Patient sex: M
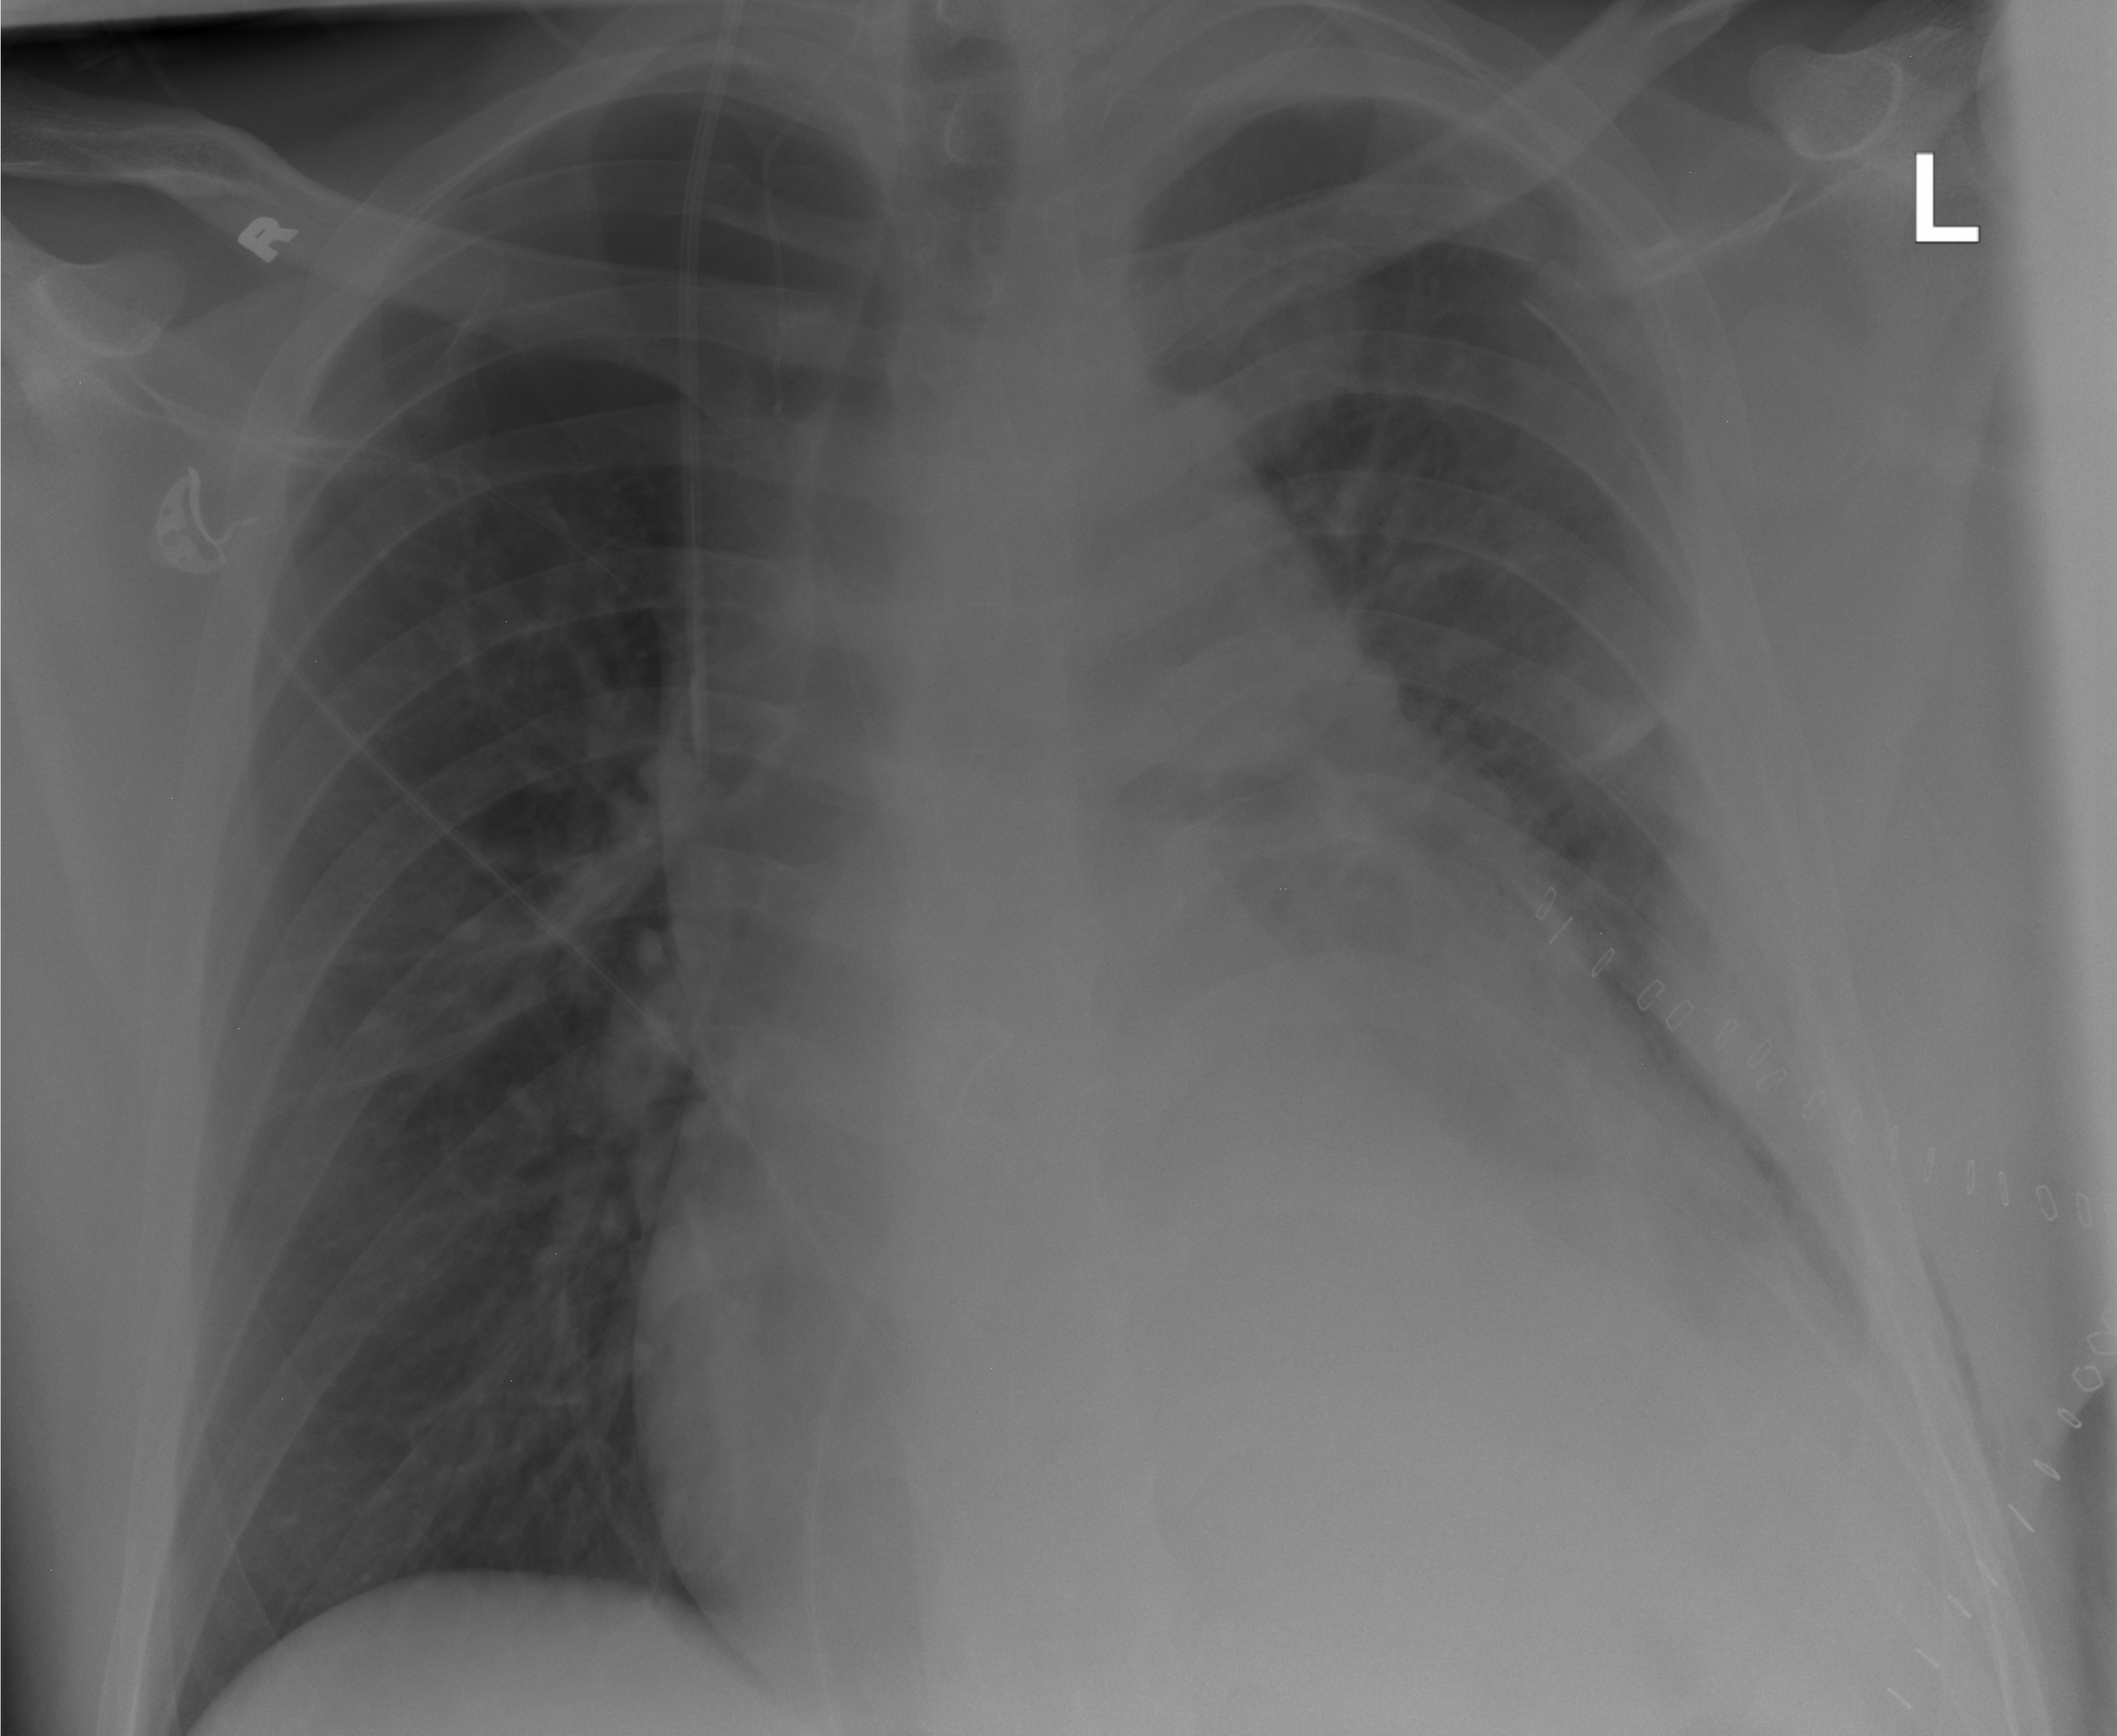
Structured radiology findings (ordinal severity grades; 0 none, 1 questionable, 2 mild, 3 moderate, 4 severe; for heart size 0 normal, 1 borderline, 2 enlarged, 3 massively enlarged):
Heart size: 3
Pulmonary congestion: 1
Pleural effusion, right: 0
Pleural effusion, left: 2
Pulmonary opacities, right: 0
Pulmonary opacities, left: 0
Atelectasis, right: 2
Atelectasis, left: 2